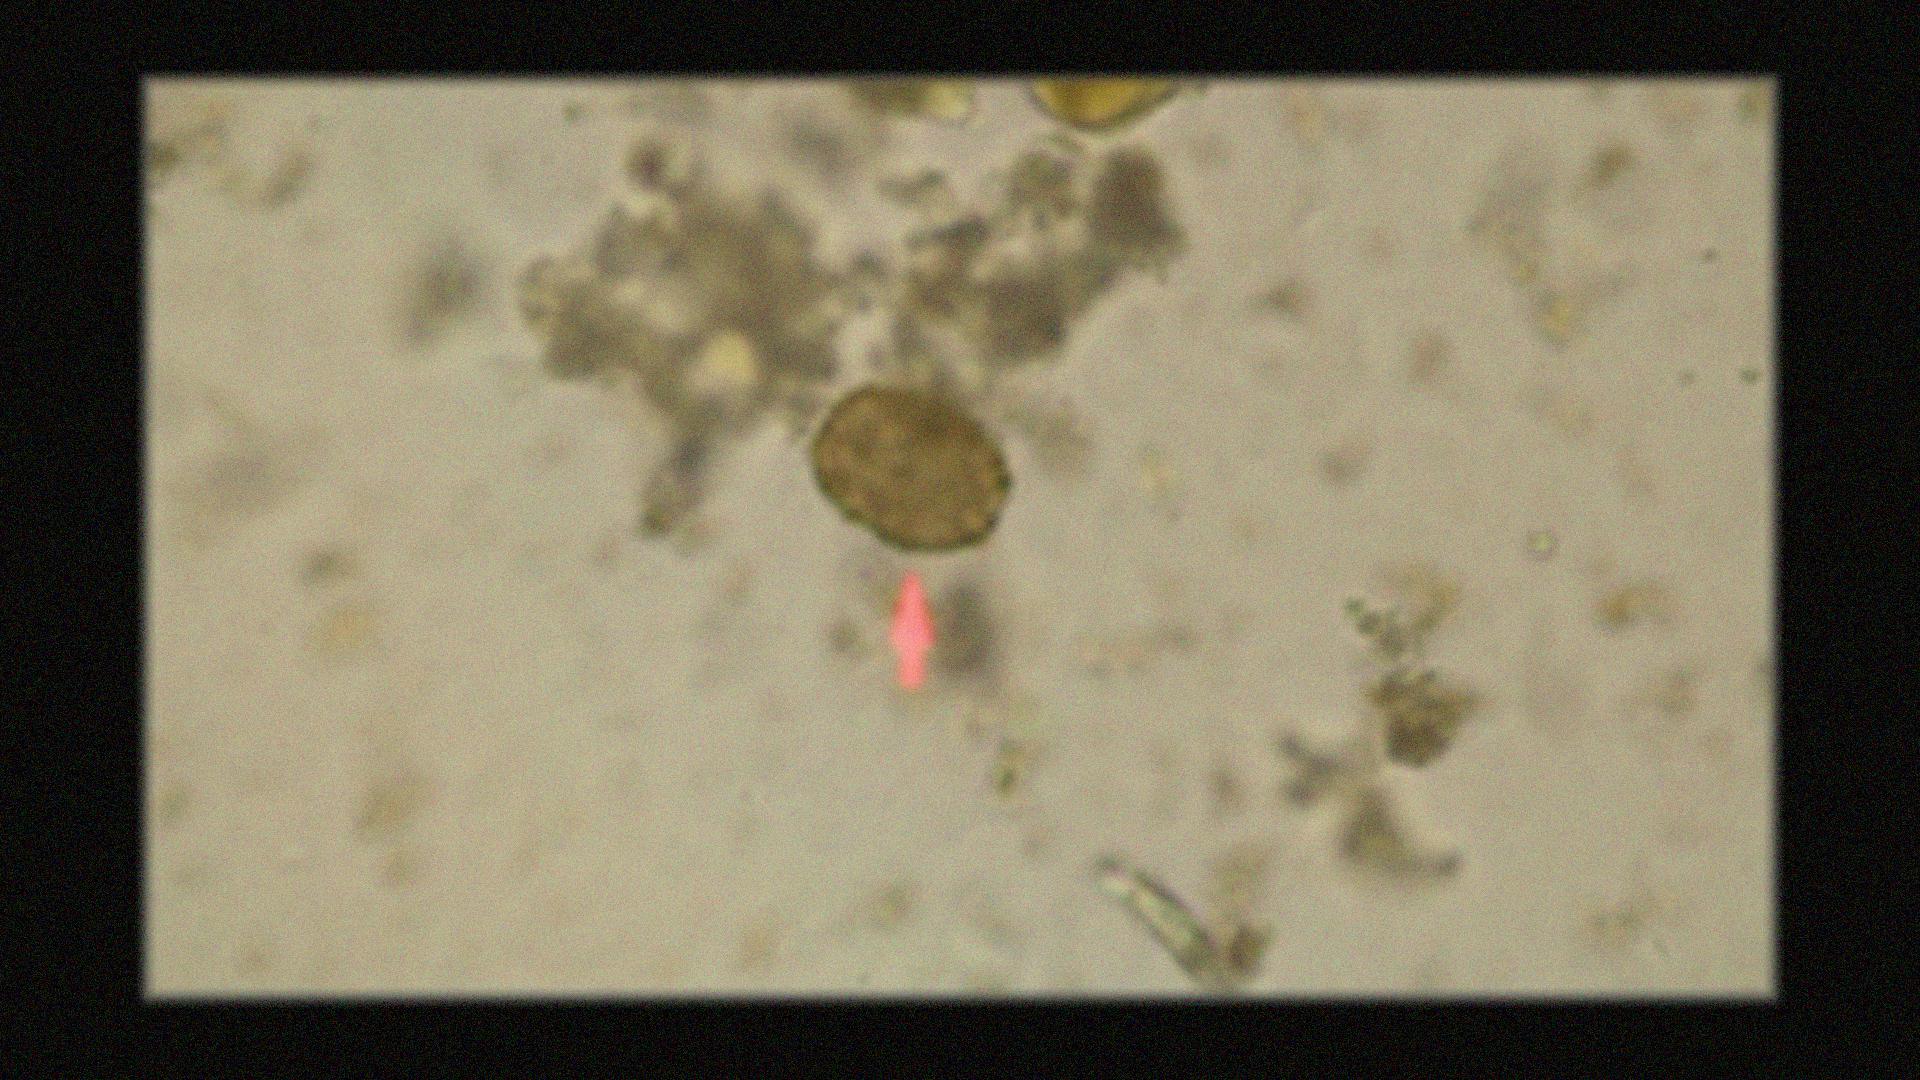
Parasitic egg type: Ascaris lumbricoides